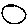
Label: circle